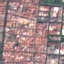
Label: Residential